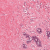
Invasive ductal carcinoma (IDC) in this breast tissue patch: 0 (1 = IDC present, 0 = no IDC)